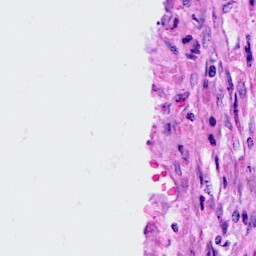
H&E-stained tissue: Cervix